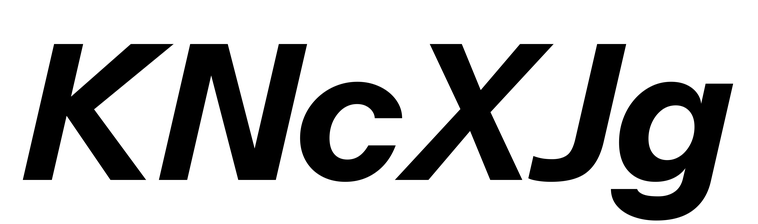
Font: InstrumentSans-Italic_Bold_Italic